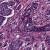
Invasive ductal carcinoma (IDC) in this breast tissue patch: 1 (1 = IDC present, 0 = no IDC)